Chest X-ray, AP view. Patient: 59 years old, sex F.
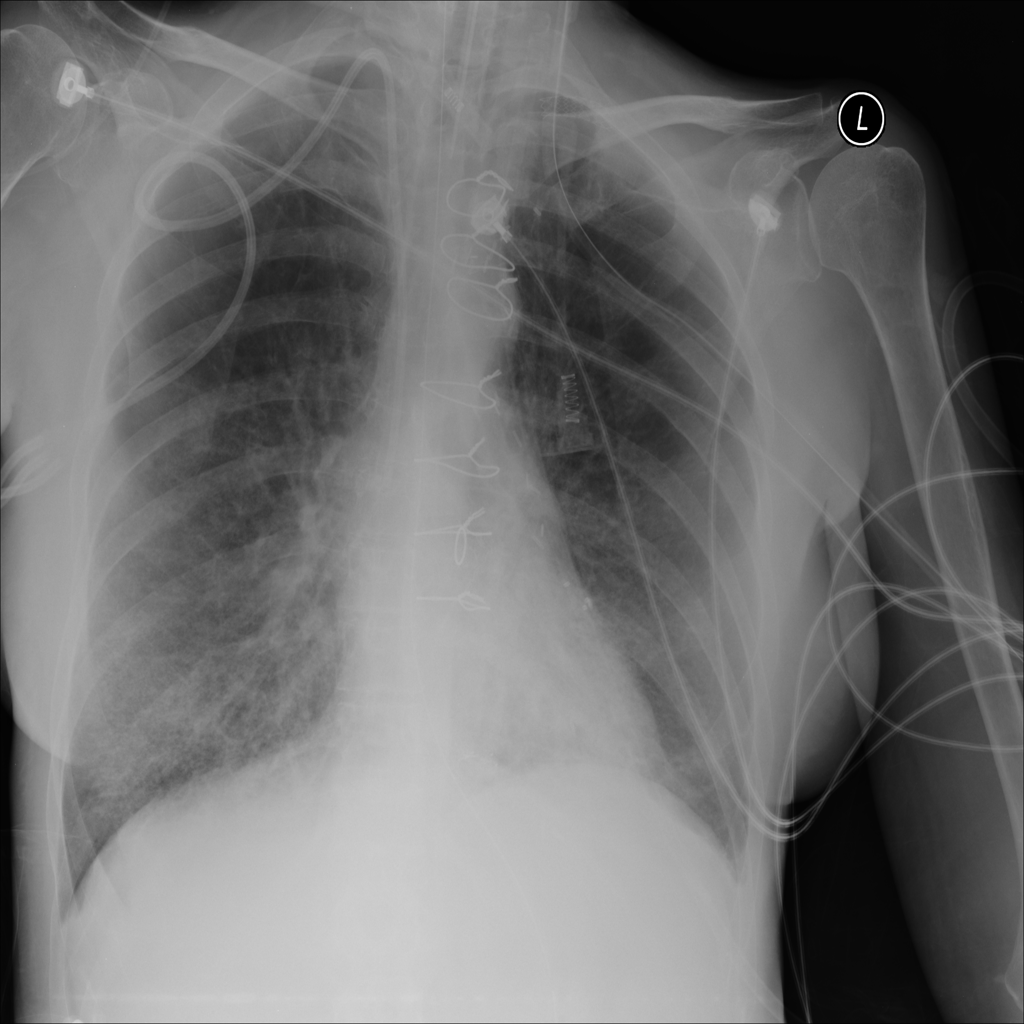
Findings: Infiltration